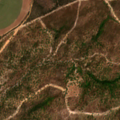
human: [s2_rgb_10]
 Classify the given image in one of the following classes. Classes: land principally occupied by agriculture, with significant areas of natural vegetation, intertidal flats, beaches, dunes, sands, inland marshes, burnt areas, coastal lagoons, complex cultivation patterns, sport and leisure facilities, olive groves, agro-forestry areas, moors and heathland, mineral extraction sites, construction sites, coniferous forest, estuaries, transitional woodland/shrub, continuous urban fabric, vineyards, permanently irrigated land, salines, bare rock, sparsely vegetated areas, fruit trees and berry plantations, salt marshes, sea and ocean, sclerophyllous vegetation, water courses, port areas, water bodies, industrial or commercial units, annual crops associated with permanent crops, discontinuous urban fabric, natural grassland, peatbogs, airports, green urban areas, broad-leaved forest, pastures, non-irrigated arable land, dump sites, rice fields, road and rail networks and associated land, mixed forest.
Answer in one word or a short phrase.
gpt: permanently irrigated land, agro-forestry areas, broad-leaved forest, transitional woodland/shrub